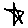
Label: star